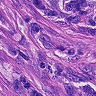
Metastatic tissue present: yes